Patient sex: M
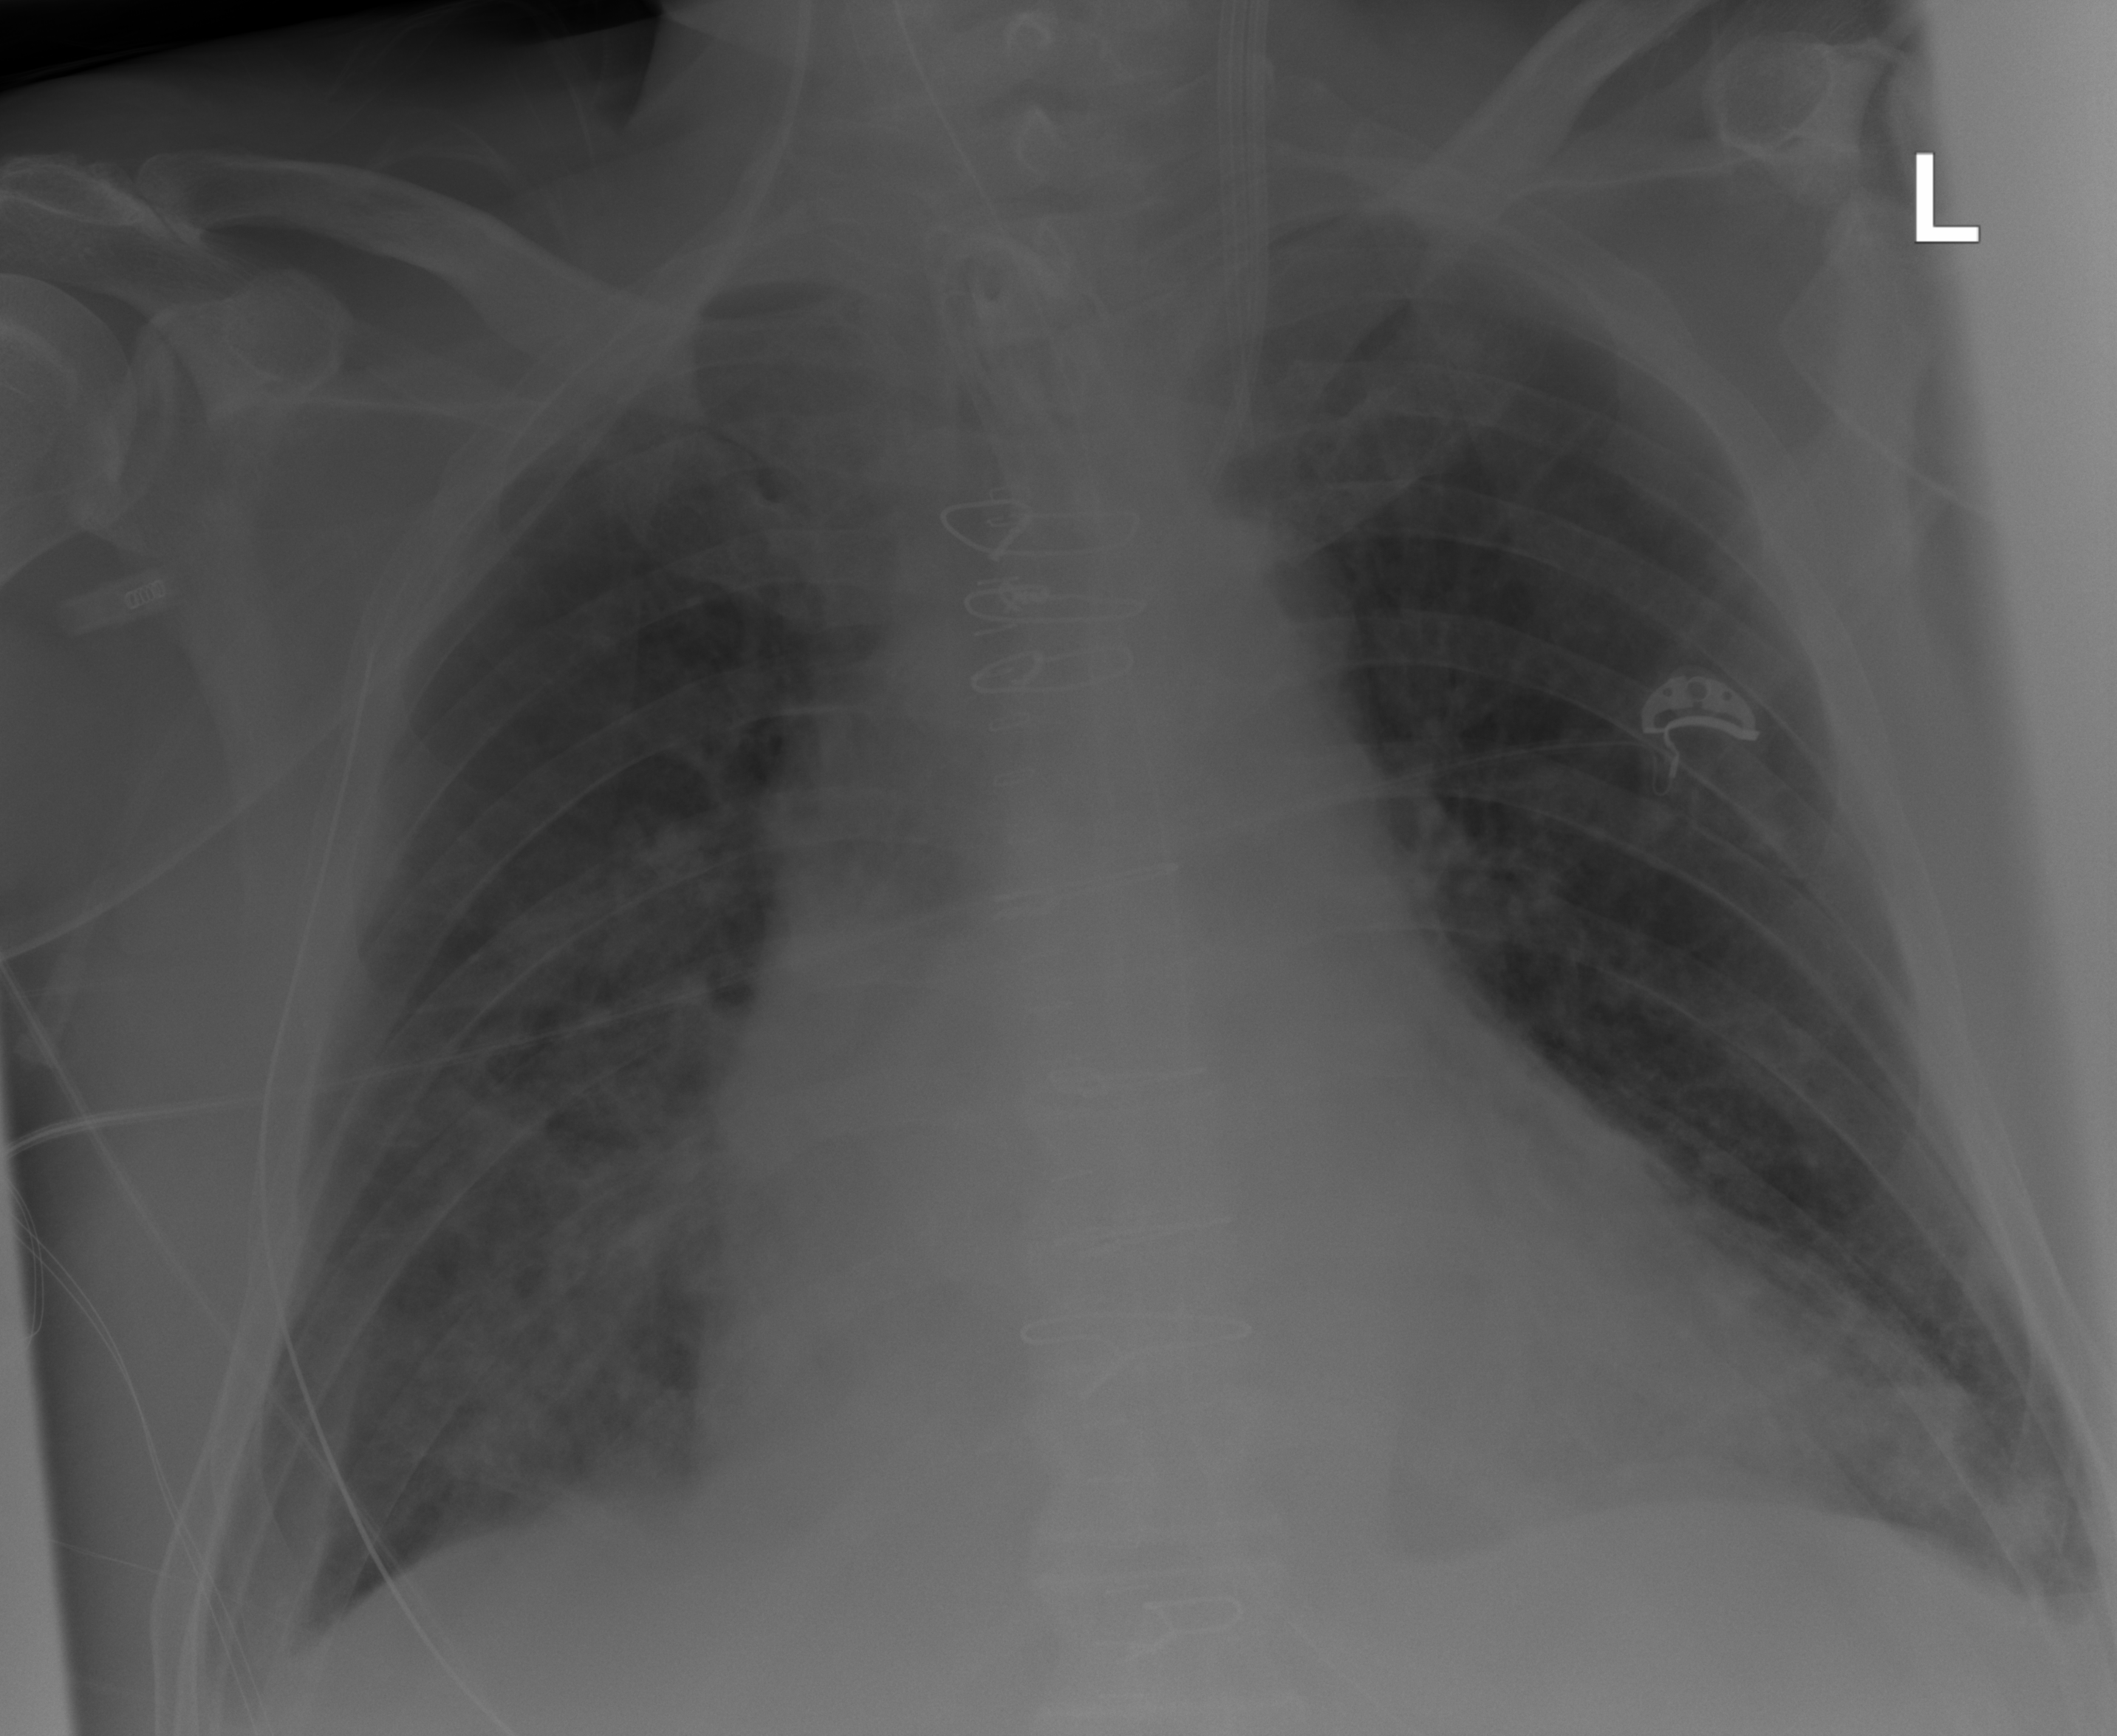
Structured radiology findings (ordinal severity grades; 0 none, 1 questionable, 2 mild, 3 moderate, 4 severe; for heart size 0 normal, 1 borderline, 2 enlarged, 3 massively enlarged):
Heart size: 2
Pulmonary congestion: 2
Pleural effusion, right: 1
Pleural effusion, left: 1
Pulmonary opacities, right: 2
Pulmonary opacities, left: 2
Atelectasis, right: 2
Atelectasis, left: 2